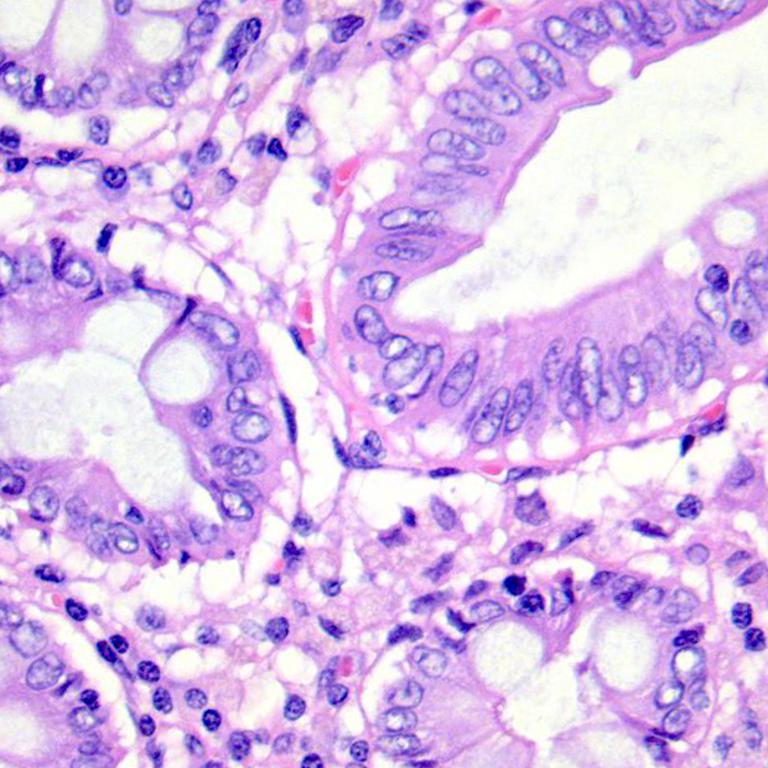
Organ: colon
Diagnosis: benign